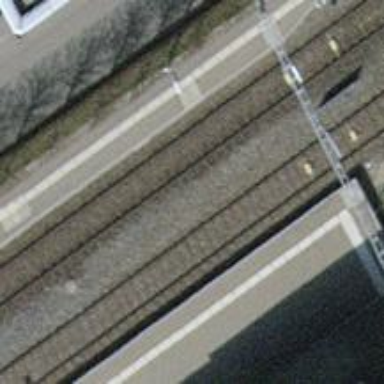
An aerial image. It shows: Railway stop with public transport stop position.